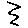
Label: zigzag